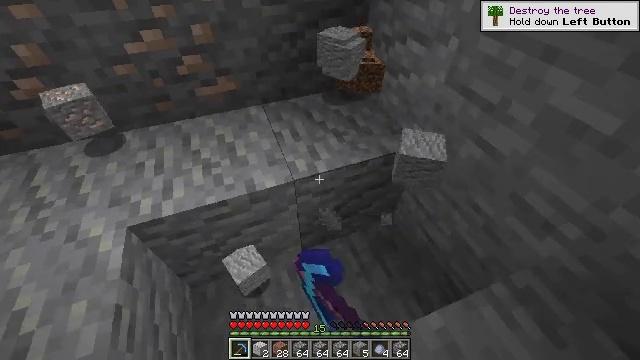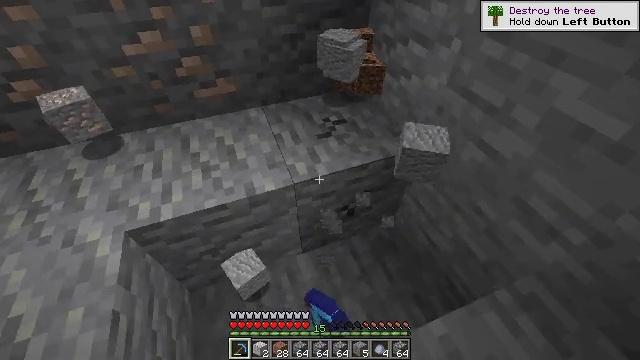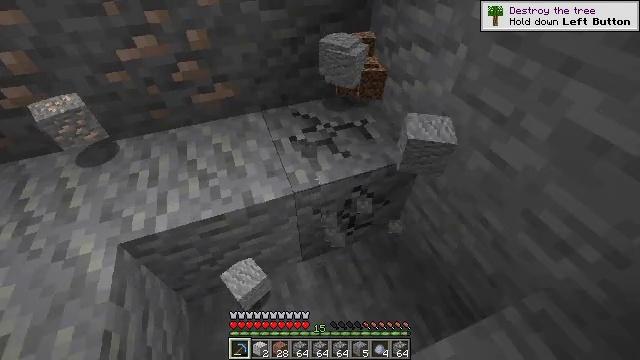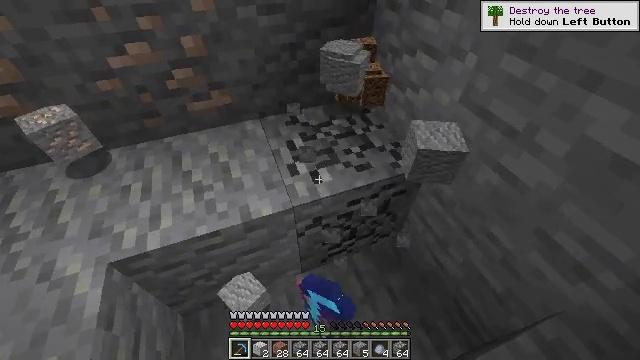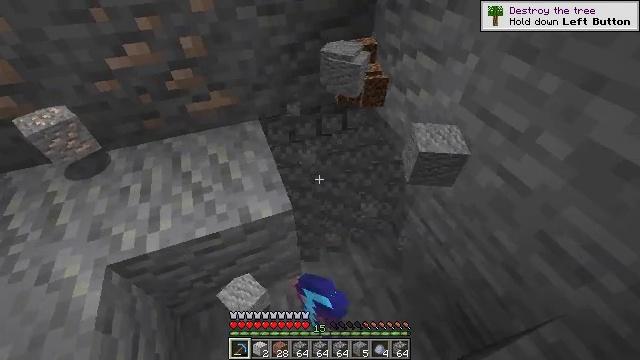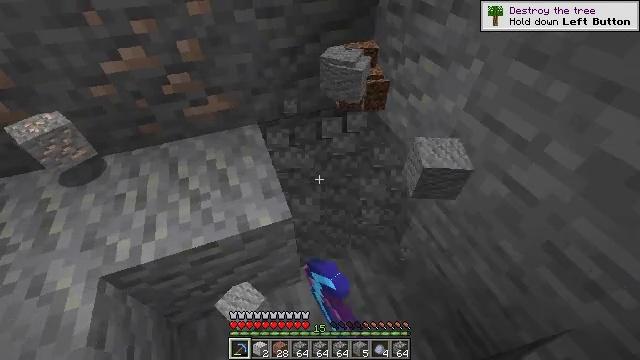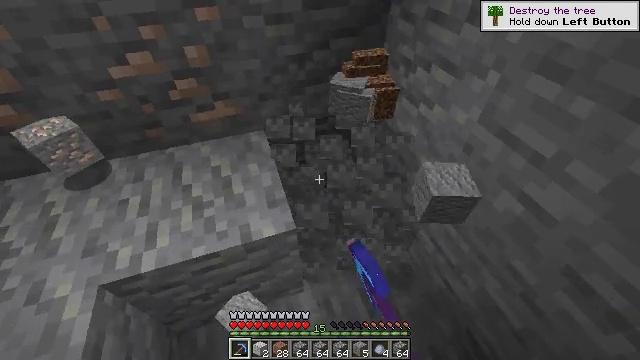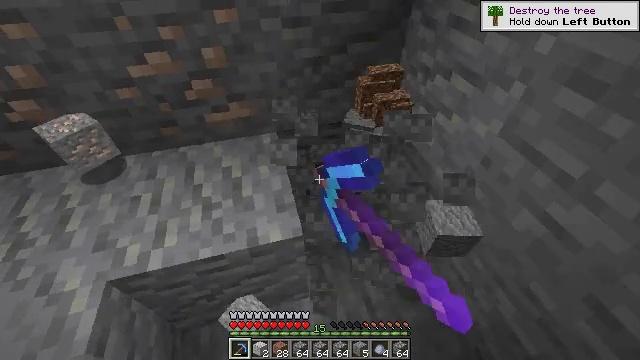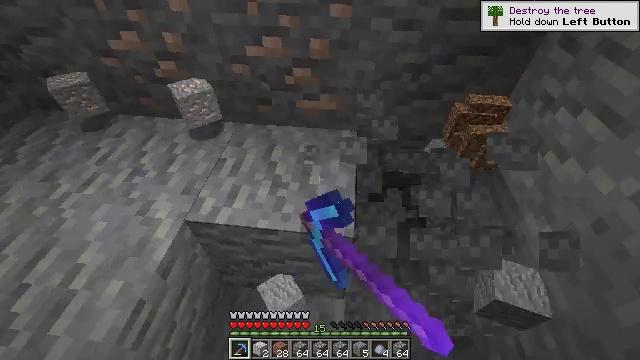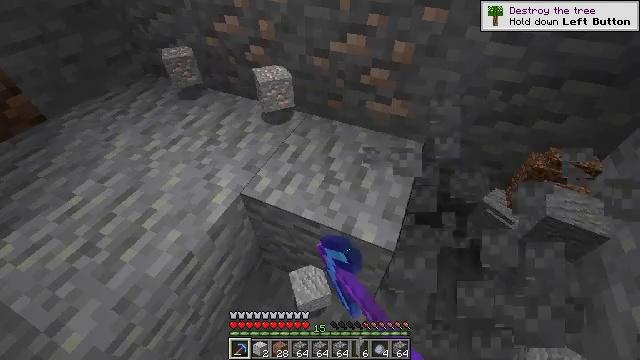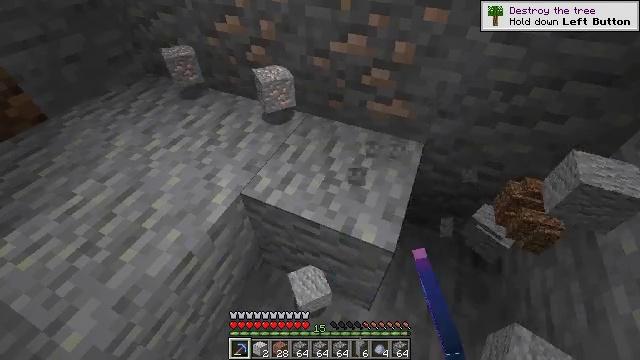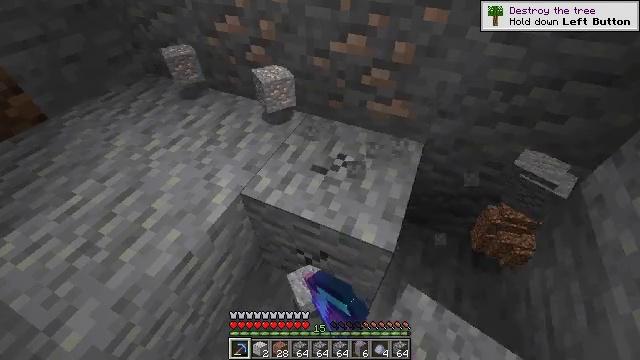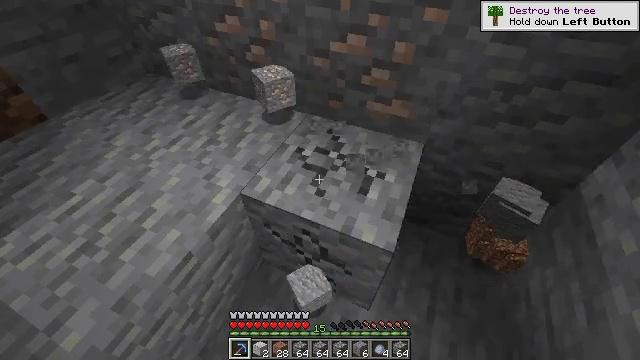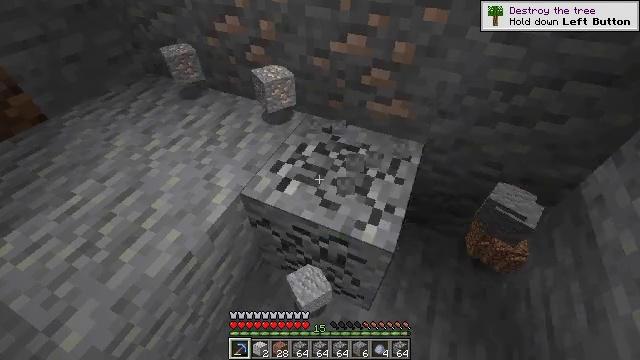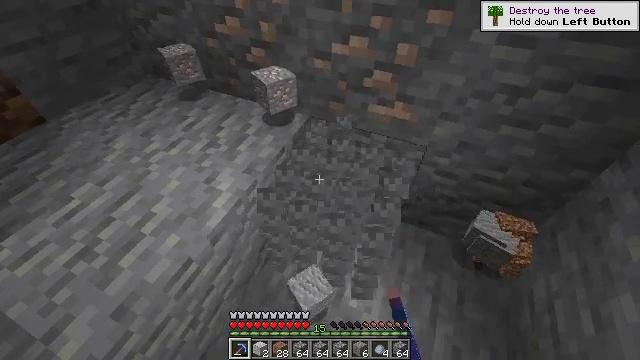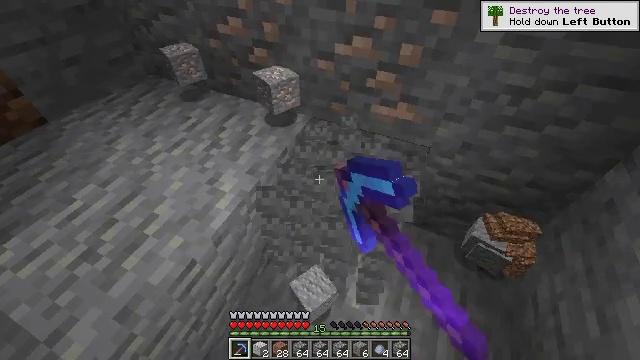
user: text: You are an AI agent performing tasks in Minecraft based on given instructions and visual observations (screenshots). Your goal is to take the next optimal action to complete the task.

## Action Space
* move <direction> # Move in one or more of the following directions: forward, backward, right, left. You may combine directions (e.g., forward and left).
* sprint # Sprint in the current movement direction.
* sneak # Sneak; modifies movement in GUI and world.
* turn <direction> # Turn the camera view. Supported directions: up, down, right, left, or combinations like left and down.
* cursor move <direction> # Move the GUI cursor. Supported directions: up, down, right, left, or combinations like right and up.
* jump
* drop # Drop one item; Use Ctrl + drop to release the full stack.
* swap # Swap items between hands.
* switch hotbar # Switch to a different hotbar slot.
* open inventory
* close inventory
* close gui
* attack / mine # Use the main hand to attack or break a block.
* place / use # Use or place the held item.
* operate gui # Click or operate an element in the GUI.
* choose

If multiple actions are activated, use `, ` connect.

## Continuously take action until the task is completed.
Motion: motion action
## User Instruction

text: Attack the andesite block to gather it.
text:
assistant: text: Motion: move forward, sneak, attack / mine
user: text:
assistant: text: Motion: move forward, sneak, attack / mine
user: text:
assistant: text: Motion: move forward, sneak, attack / mine
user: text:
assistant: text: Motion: move forward, sneak, attack / mine
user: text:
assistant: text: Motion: move forward, sneak, attack / mine
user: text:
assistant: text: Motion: sneak, turn left, attack / mine
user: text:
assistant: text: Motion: sneak, turn left, attack / mine
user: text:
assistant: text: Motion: sneak, turn left, attack / mine
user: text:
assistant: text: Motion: sneak, turn left, attack / mine
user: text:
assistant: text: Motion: sneak, attack / mine
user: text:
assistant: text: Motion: sneak, attack / mine
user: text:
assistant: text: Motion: sneak, attack / mine
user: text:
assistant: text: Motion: move forward, sneak, attack / mine
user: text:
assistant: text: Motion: move forward, sneak, attack / mine
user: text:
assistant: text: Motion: move forward, sneak, attack / mine
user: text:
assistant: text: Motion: move forward, sneak, attack / mine
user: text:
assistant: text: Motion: sneak, turn left and up, attack / mine
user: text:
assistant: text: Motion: sneak, turn left and up, attack / mine
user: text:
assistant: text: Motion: sneak, attack / mine
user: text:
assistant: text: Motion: sneak, attack / mine
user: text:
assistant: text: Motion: sneak, attack / mine
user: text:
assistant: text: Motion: sneak, attack / mine
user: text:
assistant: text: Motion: sneak, attack / mine
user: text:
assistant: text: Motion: sneak, attack / mine
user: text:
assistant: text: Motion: sneak, turn left, attack / mine
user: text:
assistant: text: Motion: sneak, turn left and down, attack / mine
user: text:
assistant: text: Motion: move forward, sneak, turn left and down, attack / mine
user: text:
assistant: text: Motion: move forward, sneak, attack / mine
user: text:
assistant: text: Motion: move forward, sneak, attack / mine
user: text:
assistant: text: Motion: move forward, sneak, attack / mine